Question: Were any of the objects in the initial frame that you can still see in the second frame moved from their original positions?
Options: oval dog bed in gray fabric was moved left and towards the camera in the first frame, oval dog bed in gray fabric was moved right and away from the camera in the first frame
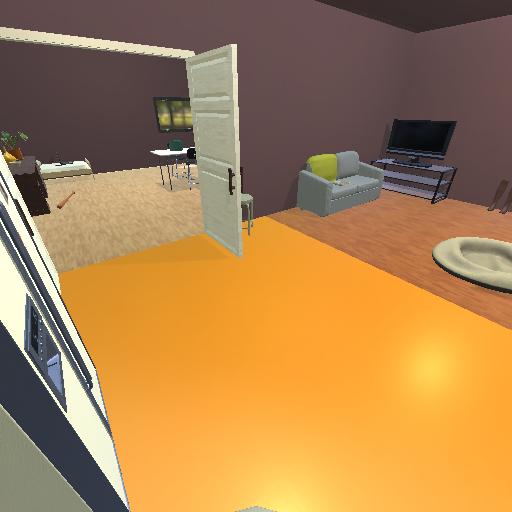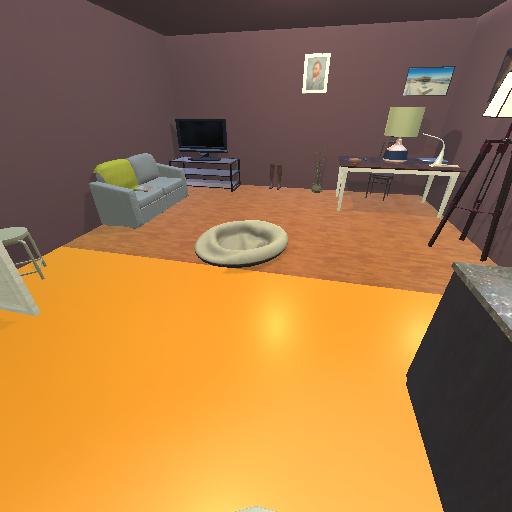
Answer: oval dog bed in gray fabric was moved left and towards the camera in the first frame